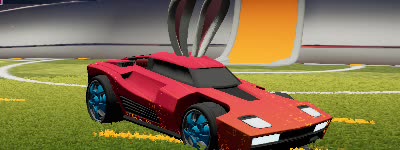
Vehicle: breakout